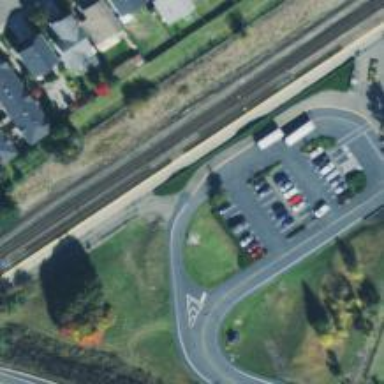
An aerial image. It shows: Crossing for the railway.